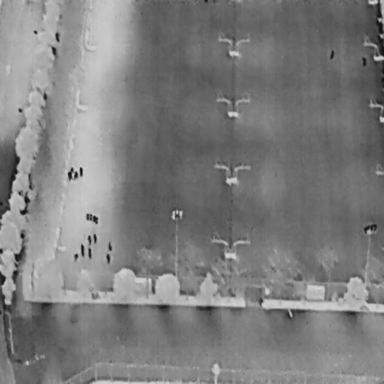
There are 13 People in the infrared image.